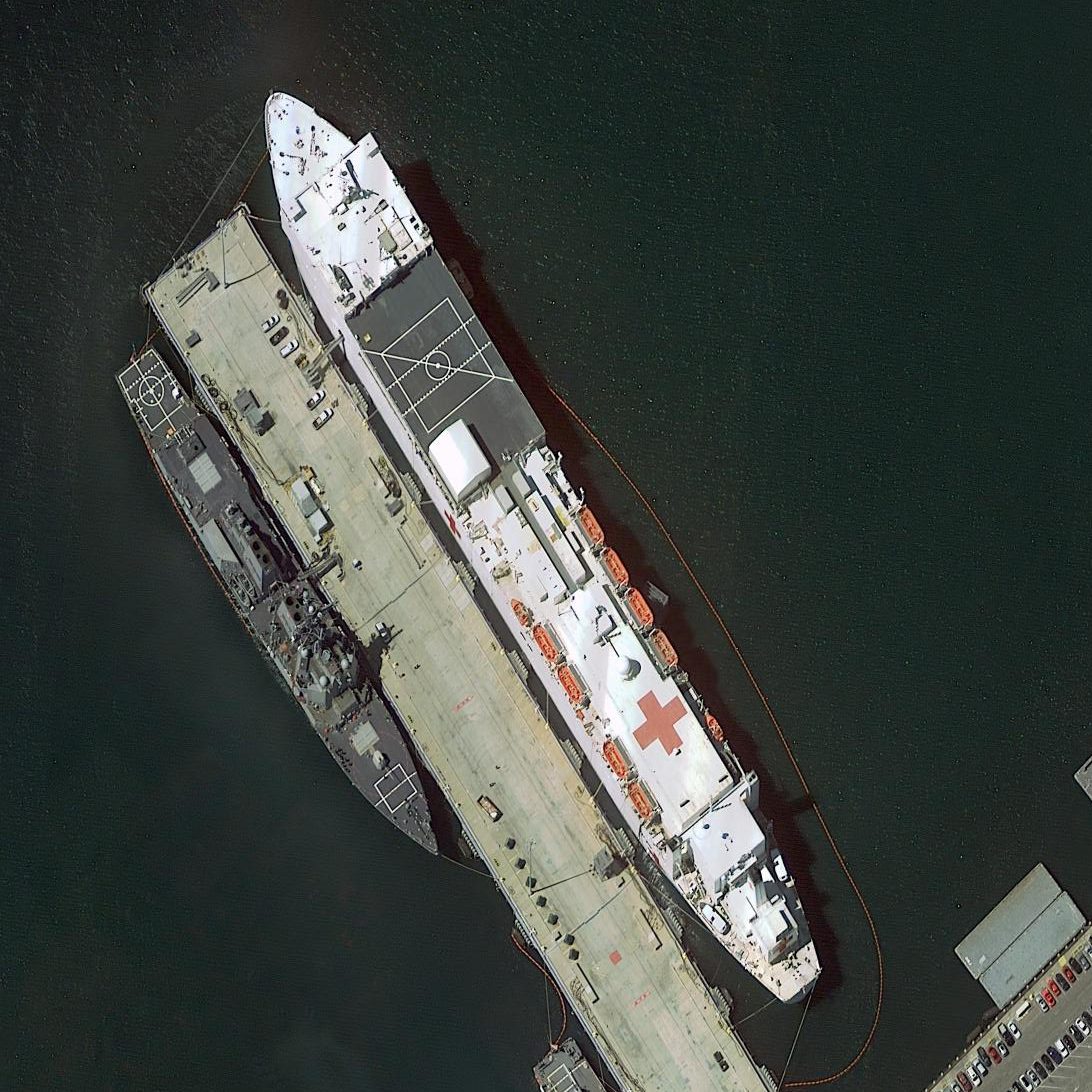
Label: Medical_ship